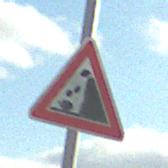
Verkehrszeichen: SteinschlagRechts
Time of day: MorningAfternoon
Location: Outdoor (RoadRail)
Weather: PartlyCloudy
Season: NotSpecified
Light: Natural